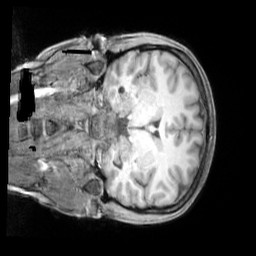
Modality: T1w
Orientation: coronal